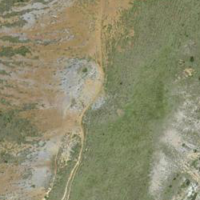
EUNIS habitat code: 31
Species observed at this site:
Leontopodium nivale